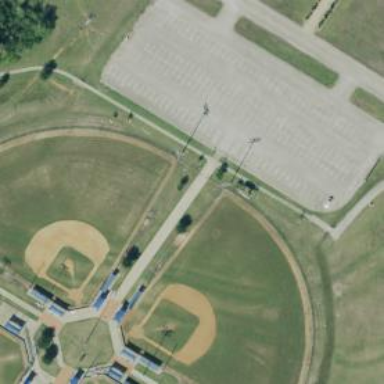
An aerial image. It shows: Baseball pitch for leisure and sports activities.